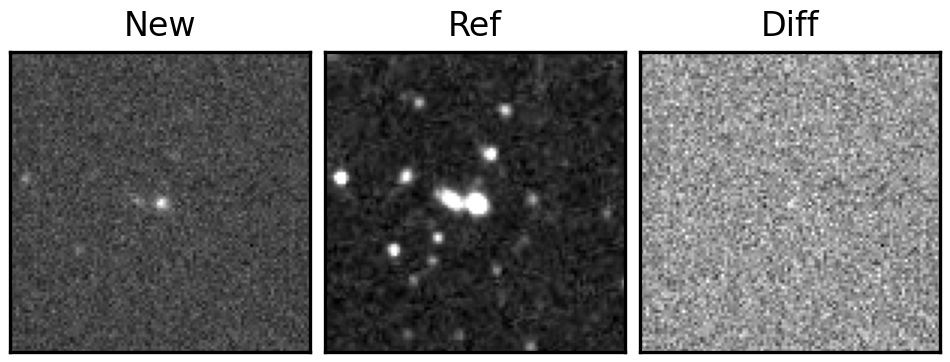
Label: real